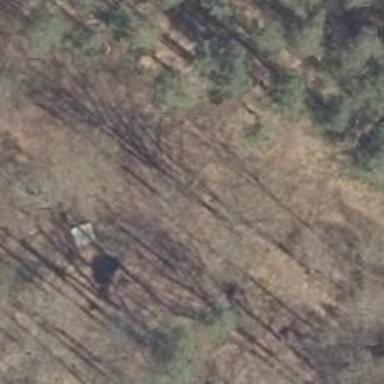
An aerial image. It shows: Shelter that serves as hunting stand.